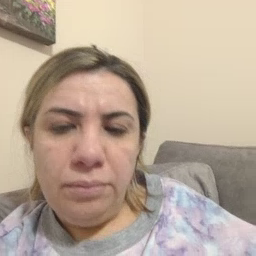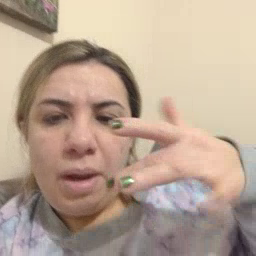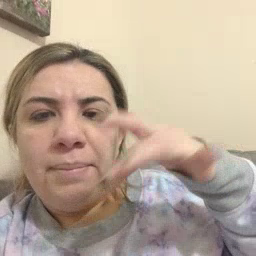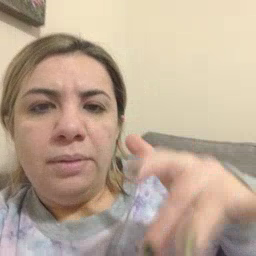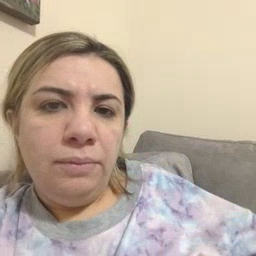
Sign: empty